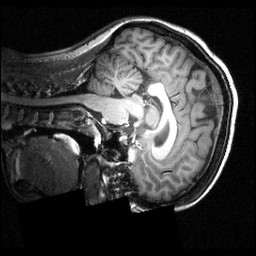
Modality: T1w
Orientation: sagittal
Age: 25
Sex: female
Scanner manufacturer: siemens
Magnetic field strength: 3.951 T
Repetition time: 1.5 s
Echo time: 0.00335 s